Field crop: maize
Growth stage: 2
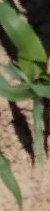
Species: maize